Question: We have a strange problem using 'SqlCommand' to insert data into a SQL Server database. If we try to insert a large text into the column 'konnotiz1', the text is being truncated after 43245 characters. For some reason I don't understand the real application code creates 42909 characters.
Here's a screenshot of the column properties page:

The following code causes the problem:
'''
static void Test()
{
using (System.Data.SqlClient.SqlConnection con = new System.Data.SqlClient.SqlConnection(getConString()))
{
con.Open();
System.Data.SqlClient.SqlCommand cmd = con.CreateCommand();
cmd.CommandText = "Insert into kontakte (konlfdnr, konNotiz1) values (@konlfdnr, @konNotiz1)";
cmd.CommandType = CommandType.Text;
cmd.CommandTimeout = 60;
// you can ignore this param, it's owner pk-column.
System.Data.SqlClient.SqlParameter param = cmd.Parameters.Add("@konlfdnr", SqlDbType.Char, 10);
// better don't ask why we have to pad this... ;)
param.Value = "1".PadLeft(10);
param.Direction = ParameterDirection.Input;
param = cmd.Parameters.Add("@konNotiz1", SqlDbType.Text);
param.Direction = ParameterDirection.Input;
param.Value = getParamValue();
cmd.ExecuteNonQuery();
con.Close();
}
}
private static string getParamValue()
{
// my Textfile has something about 300000 characters. It's a html code from a mail.
return System.IO.File.ReadAllText("C:\Temp\insert.txt");
}
private static string getConString()
{
return @"Data Source=NB-JH1\SQLEXPRESS;Initial Catalog=Testsystem_Local;Integrated Security=True;Encrypt=True;TrustServerCertificate=True;Pooling=True;MultipleActiveResultSets=True;
}
'''
Has anyone an idea, why the text is being truncated and how we can get this working?
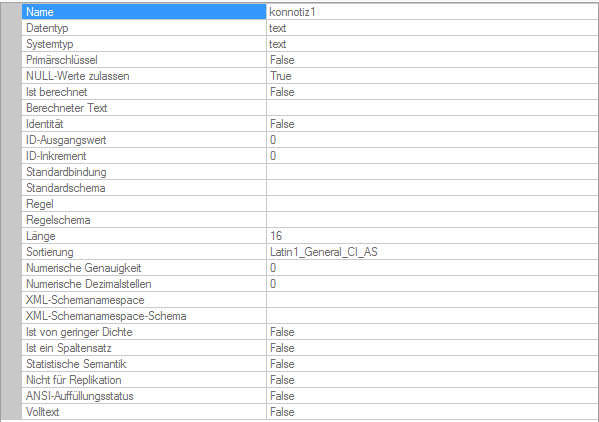
Answer: Your problem would seem to be a limit in SQL Server Management Studio, not in the database. <URL>. I have not personally tried them.
You should test the length by using the 'len()' function (or something similar). This will let you know if all the data is there.
I have worked with very long strings in the database, passing them back and forth between tables, variables, and stored procedures so the database can handle the strings. The problem is in the interface that fetches them.